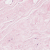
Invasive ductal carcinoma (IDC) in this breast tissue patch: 0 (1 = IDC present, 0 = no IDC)